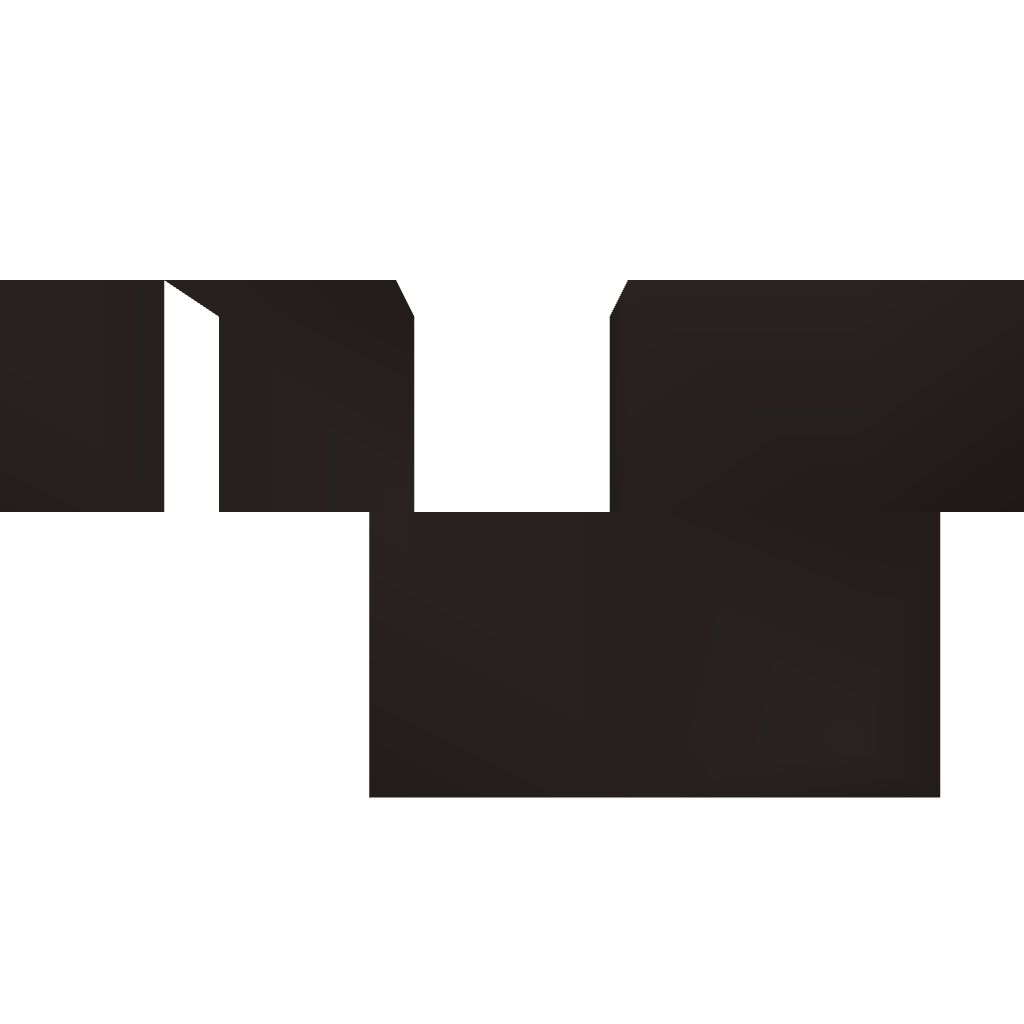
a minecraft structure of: Fireworks Crafting Set